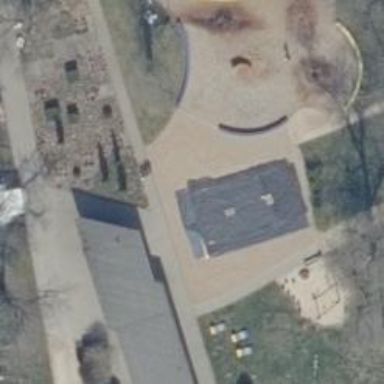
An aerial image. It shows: Cushioned playground area on leisure land.